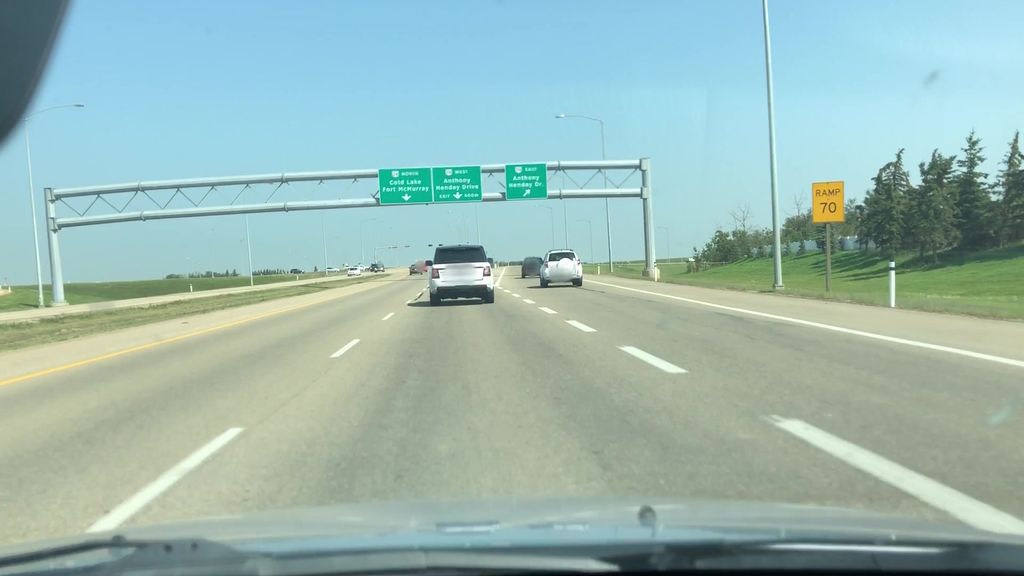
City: edmonton